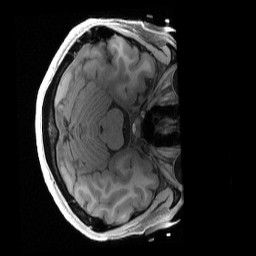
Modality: T1w
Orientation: axial
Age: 27
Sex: female
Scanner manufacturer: siemens
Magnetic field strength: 3 T
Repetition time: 2.4 s
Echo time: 0.00222 s